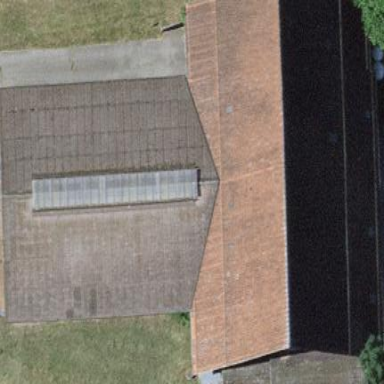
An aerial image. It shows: Farm building.